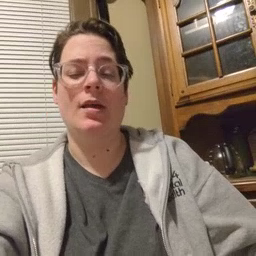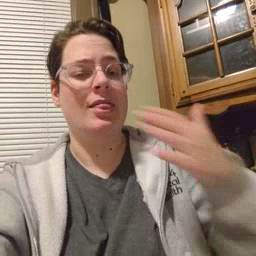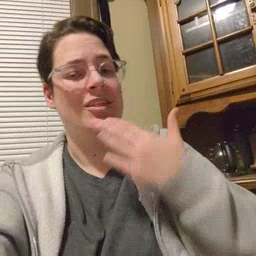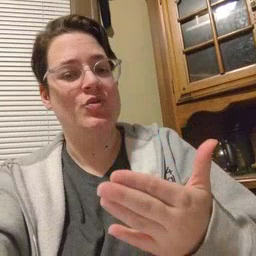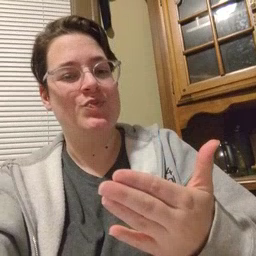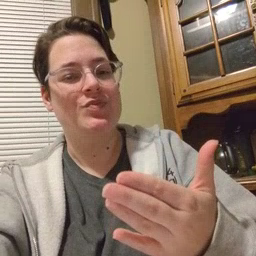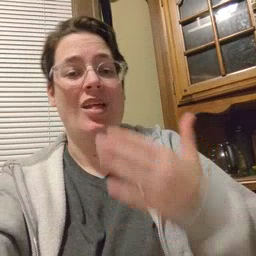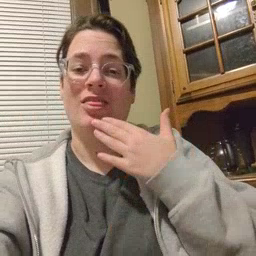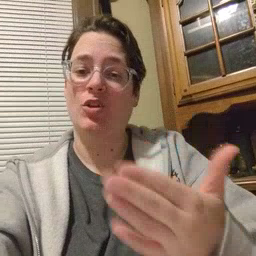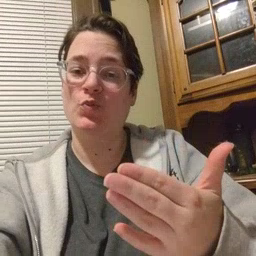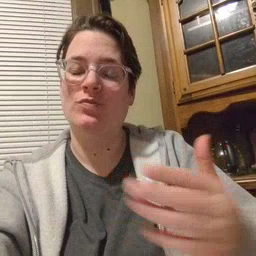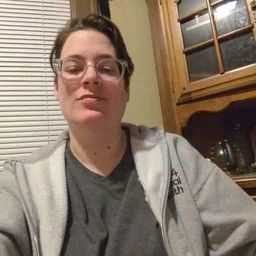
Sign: thankyou